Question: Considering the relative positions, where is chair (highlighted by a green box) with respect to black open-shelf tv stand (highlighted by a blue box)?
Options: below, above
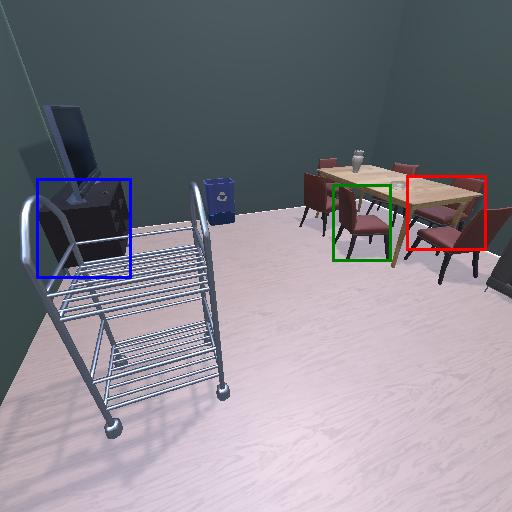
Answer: below